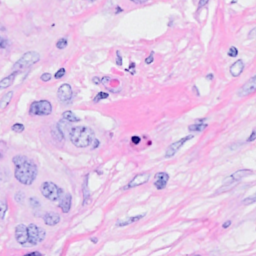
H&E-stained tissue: Breast